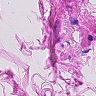
Metastatic tissue present: no